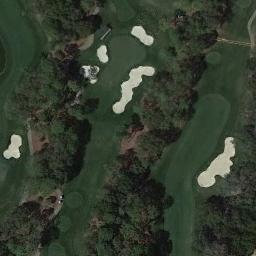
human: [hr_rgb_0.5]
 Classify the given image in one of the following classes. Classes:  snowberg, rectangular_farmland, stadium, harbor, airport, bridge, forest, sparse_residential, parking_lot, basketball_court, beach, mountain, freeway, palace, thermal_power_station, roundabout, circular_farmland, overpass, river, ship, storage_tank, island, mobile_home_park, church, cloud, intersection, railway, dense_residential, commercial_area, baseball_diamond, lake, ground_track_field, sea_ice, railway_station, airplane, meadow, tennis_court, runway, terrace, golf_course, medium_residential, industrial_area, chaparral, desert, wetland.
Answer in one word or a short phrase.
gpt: golf_course